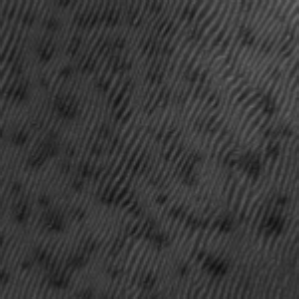
Label: frost